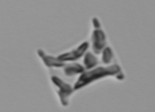
Label: Eucampia